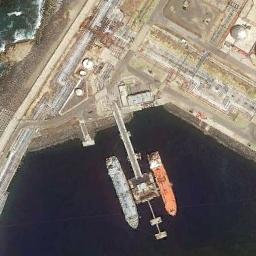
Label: ship